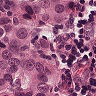
Metastatic tissue present: yes